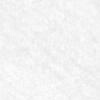
Label: no_change